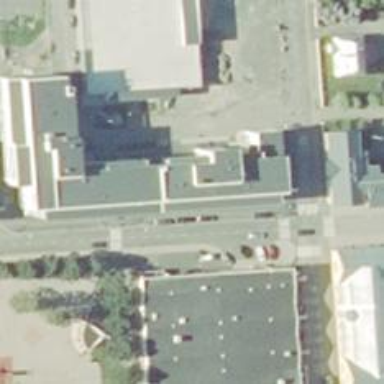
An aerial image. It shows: Healthcare clinic.